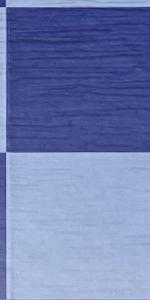
Label: Empty